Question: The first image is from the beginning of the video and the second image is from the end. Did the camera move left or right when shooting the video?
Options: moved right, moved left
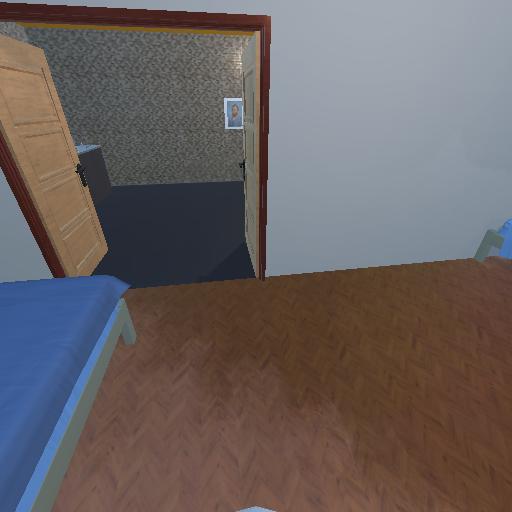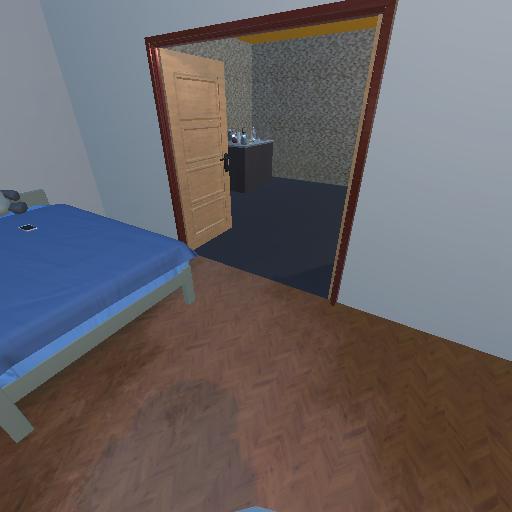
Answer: moved right